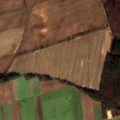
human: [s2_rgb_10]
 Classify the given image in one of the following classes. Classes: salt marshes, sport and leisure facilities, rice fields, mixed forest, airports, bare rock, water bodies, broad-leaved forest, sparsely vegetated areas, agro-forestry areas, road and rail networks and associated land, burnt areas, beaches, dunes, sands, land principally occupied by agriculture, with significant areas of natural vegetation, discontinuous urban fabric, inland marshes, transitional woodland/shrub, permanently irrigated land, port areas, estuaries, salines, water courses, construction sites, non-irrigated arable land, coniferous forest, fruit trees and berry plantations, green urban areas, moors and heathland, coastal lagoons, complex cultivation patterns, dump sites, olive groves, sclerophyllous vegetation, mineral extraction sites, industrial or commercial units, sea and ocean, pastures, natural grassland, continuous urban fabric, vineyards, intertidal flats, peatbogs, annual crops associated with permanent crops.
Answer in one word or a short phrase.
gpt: non-irrigated arable land, broad-leaved forest, mixed forest